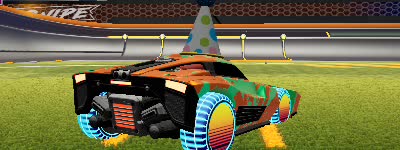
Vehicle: breakout